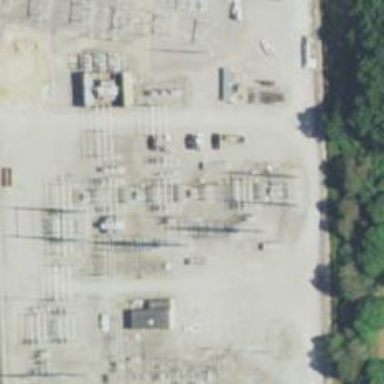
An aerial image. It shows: Switch used for power control.